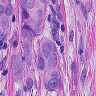
Metastatic tissue present: yes